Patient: sex M, age 65
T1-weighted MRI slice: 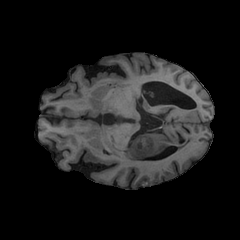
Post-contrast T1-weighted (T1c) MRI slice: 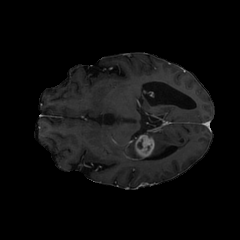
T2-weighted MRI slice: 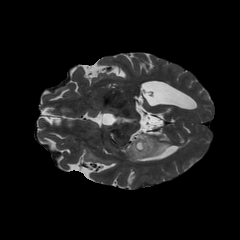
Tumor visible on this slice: yes
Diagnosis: Glioblastoma, IDH-wildtype
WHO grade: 4